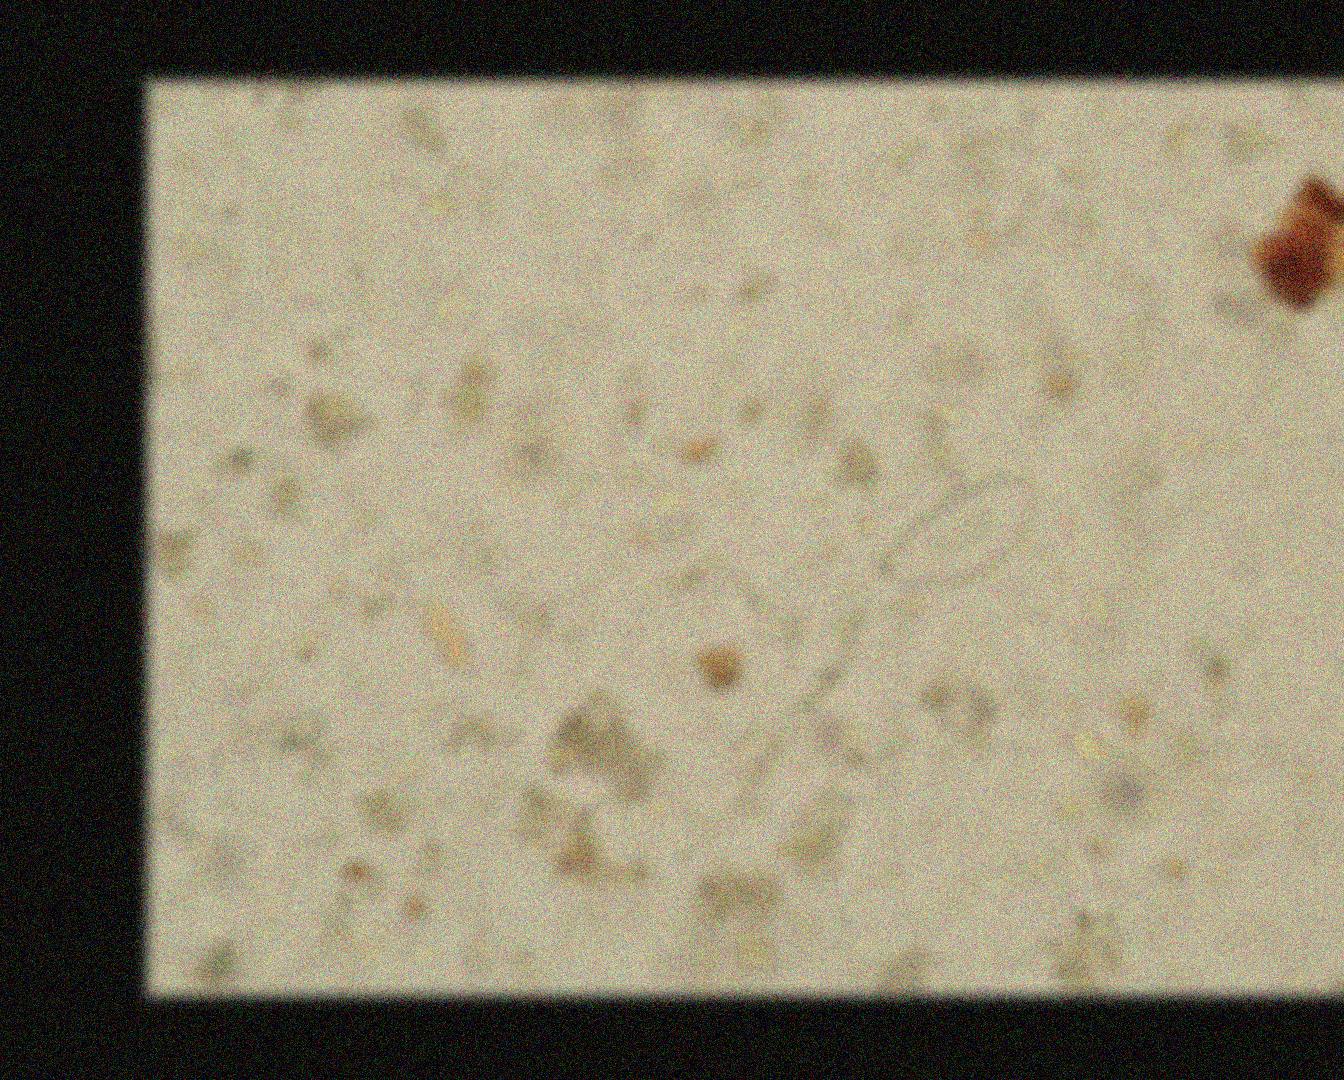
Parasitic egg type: Enterobius vermicularis